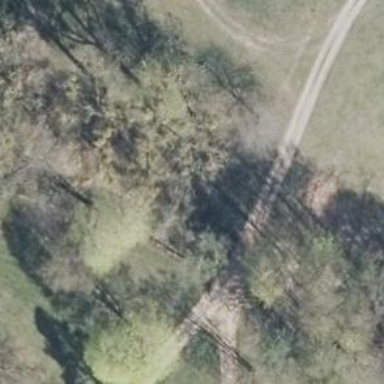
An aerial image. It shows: Track road with beam bridge structure.